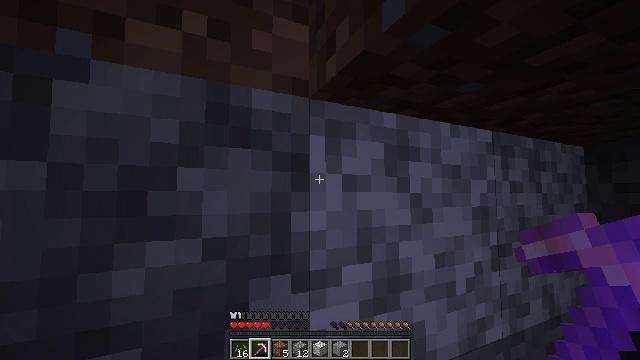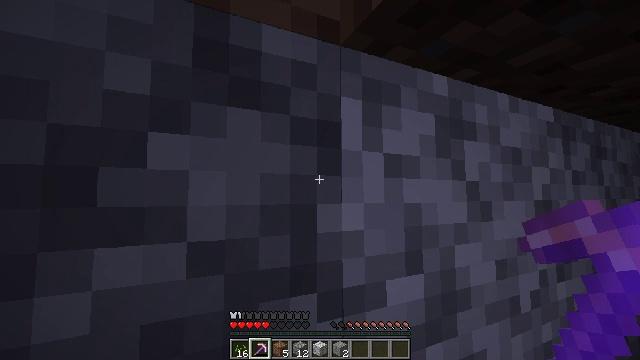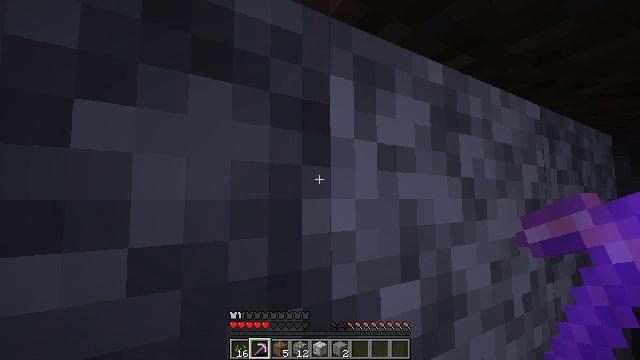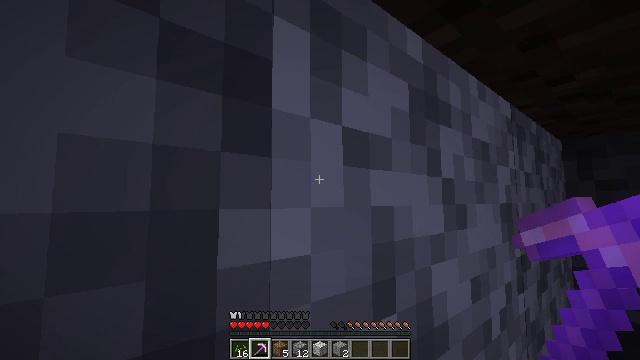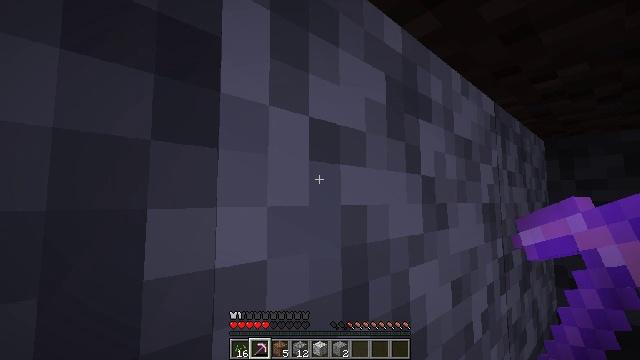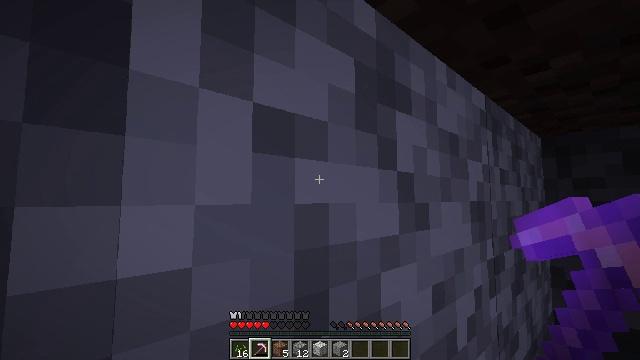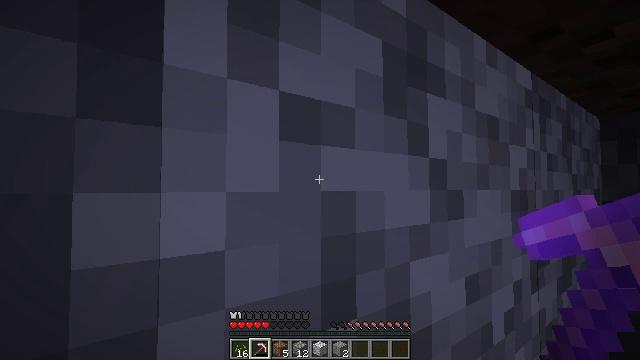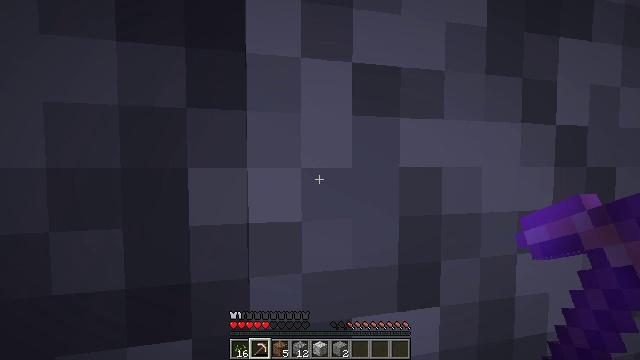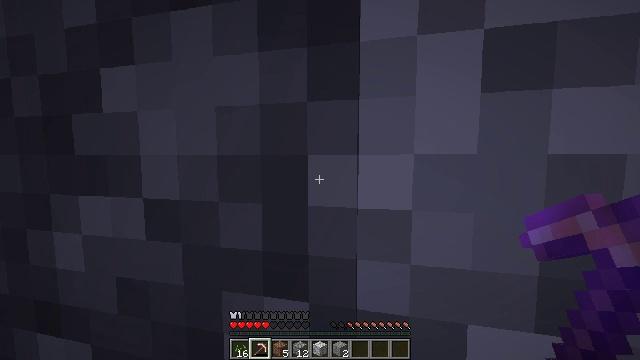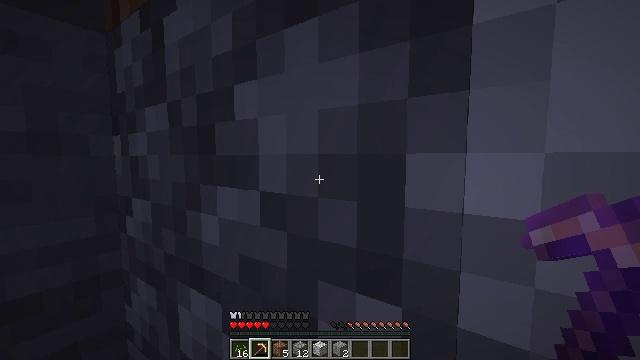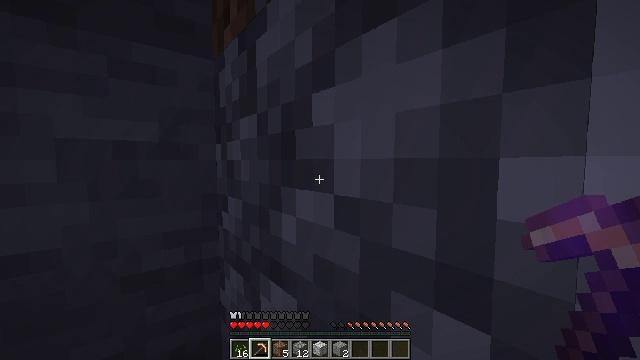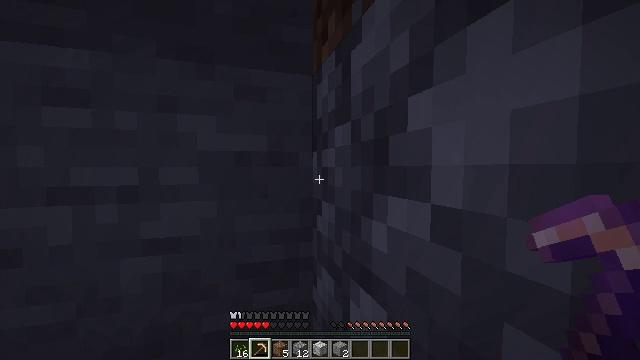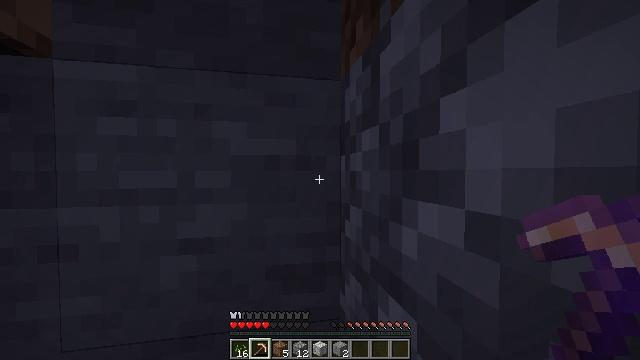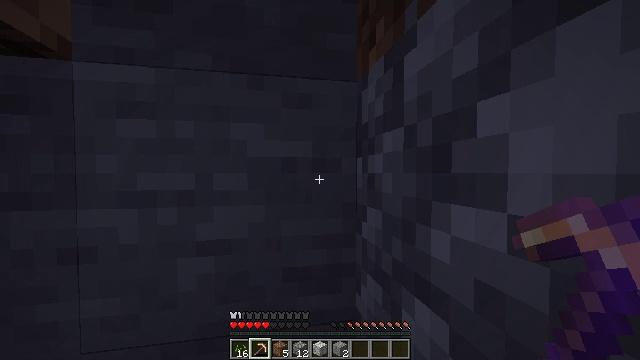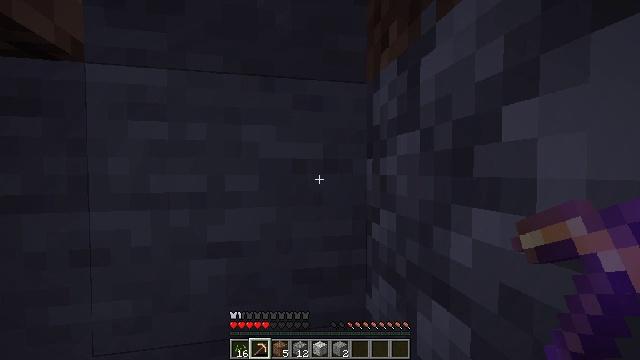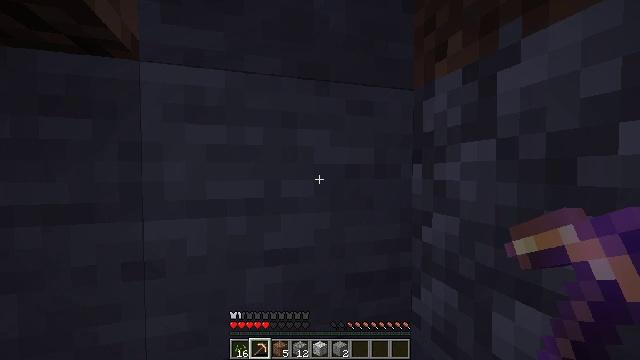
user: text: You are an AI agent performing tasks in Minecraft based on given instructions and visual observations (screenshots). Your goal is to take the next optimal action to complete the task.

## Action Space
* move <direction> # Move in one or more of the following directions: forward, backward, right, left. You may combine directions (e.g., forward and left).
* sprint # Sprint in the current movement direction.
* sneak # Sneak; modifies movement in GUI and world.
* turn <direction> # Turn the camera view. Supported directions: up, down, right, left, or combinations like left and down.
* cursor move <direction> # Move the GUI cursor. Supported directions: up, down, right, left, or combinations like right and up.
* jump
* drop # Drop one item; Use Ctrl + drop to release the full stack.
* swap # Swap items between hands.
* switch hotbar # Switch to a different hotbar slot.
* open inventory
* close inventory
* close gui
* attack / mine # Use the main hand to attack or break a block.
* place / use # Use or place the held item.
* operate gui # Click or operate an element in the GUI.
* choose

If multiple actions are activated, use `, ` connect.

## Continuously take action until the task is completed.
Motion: motion action
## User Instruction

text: Collect cobblestone blocks for construction.
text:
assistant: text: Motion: move forward
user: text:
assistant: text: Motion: move forward, turn right
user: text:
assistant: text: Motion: move forward, turn right
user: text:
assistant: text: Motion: turn right
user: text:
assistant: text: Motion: no_op
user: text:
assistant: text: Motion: turn left and down
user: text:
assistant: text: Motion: turn left and down
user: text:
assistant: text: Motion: turn left and down
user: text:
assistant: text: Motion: turn left
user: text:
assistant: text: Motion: turn left and up
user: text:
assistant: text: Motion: turn left and up
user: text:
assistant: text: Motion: turn left
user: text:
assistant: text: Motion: move left
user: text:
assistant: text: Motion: move left
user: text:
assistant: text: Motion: move left, turn right
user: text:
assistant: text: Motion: move left, turn right
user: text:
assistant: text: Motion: move left, turn right and down
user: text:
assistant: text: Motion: turn right
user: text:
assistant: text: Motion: turn right
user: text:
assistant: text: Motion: turn right
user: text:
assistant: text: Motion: turn right
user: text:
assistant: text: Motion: no_op
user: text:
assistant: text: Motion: attack / mine
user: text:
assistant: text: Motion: attack / mine
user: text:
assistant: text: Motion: attack / mine
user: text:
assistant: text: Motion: attack / mine
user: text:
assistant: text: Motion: attack / mine
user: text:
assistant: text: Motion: attack / mine
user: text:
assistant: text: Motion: turn right, attack / mine
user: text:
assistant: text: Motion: attack / mine